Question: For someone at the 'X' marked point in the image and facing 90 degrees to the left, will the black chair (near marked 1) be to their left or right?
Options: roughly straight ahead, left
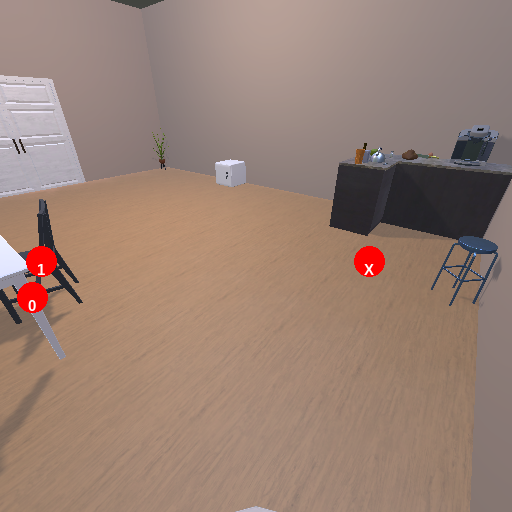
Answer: roughly straight ahead